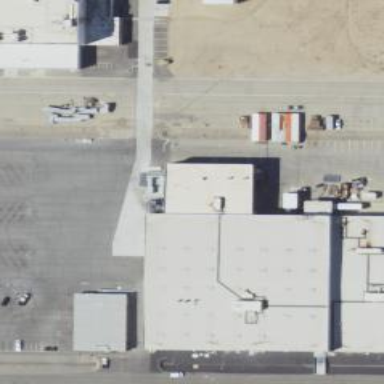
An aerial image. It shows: Factory building.